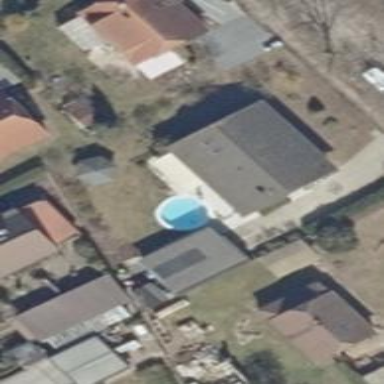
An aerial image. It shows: Swimming pool located in leisure land.